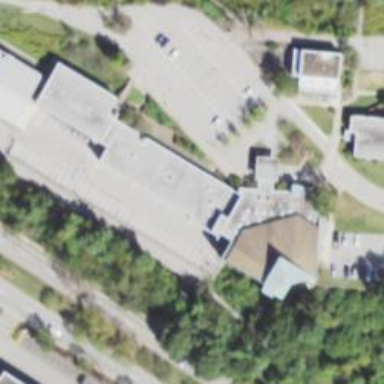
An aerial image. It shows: School.